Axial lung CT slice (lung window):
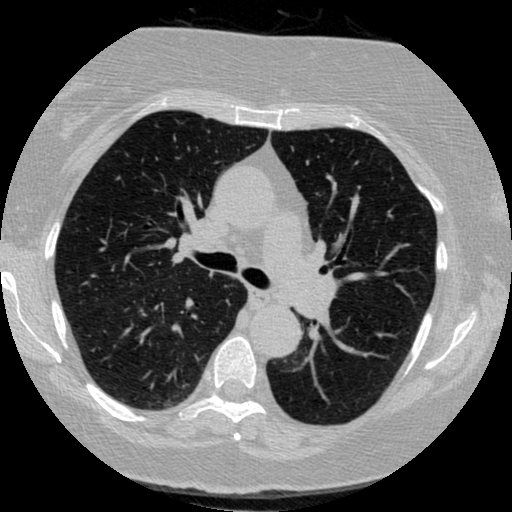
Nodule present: no